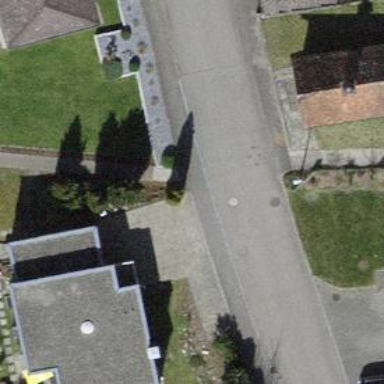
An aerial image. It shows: Paved footway.